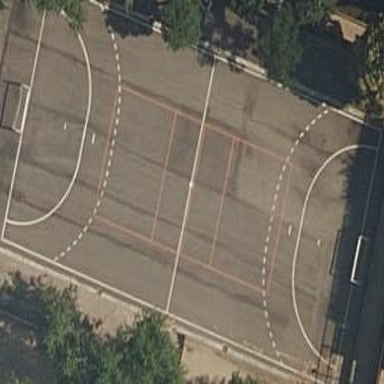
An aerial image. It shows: Futsal pitch for leisure land activities.